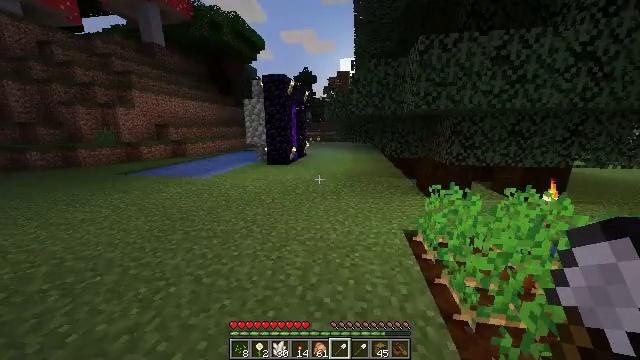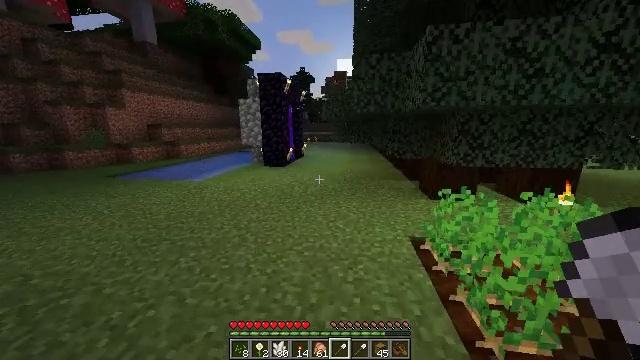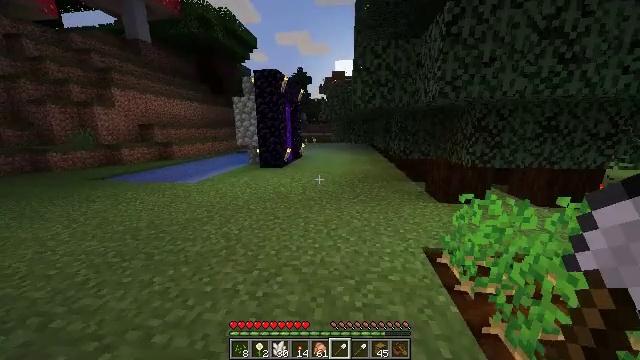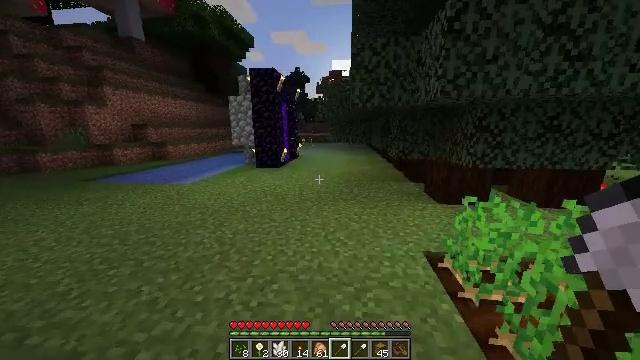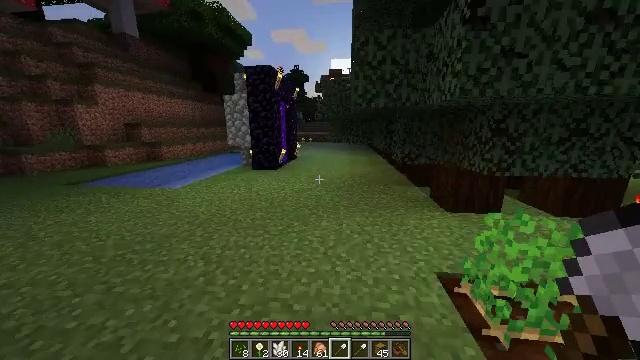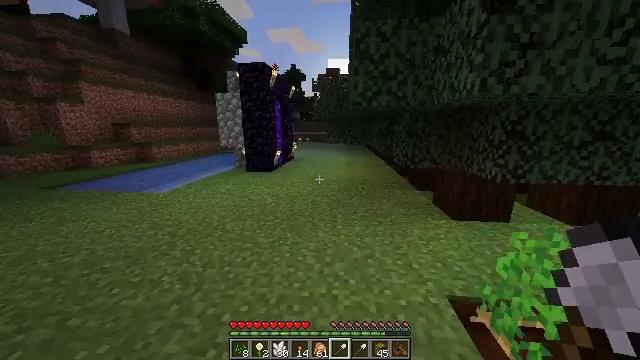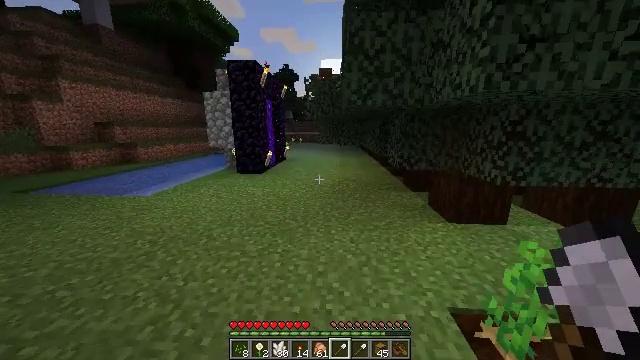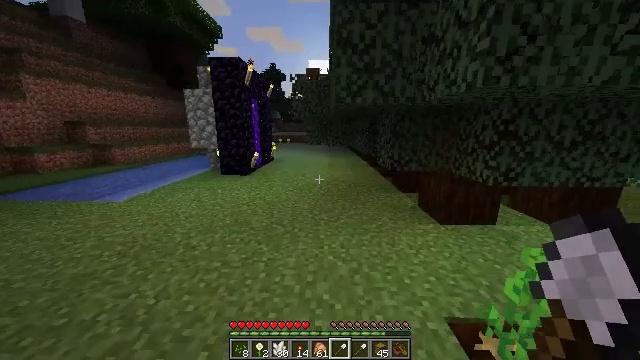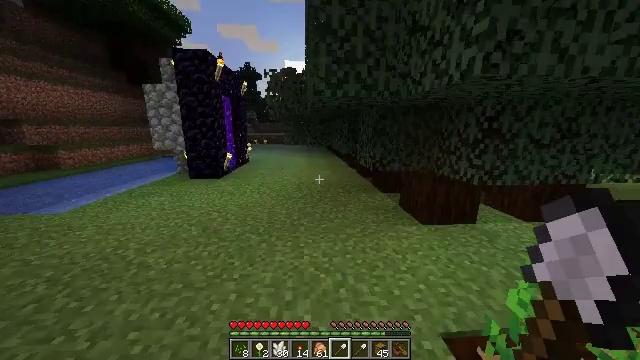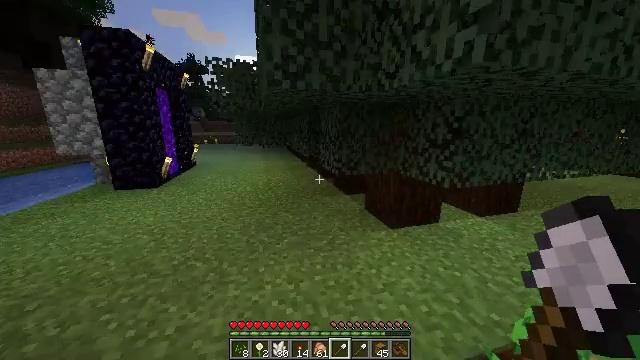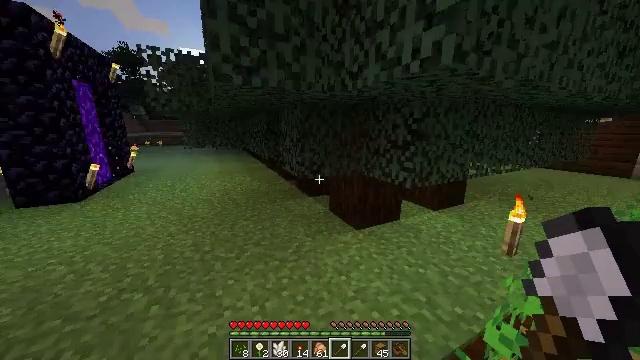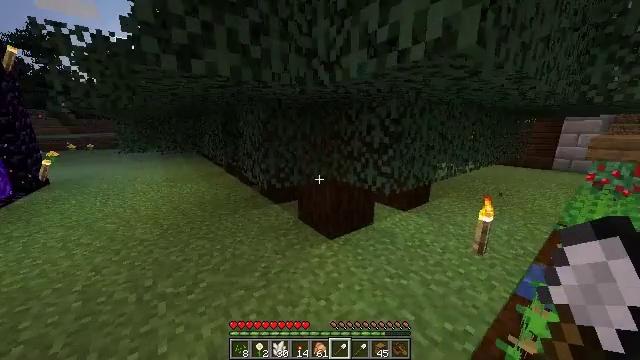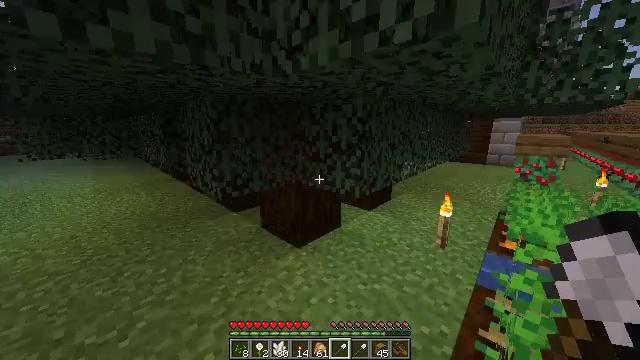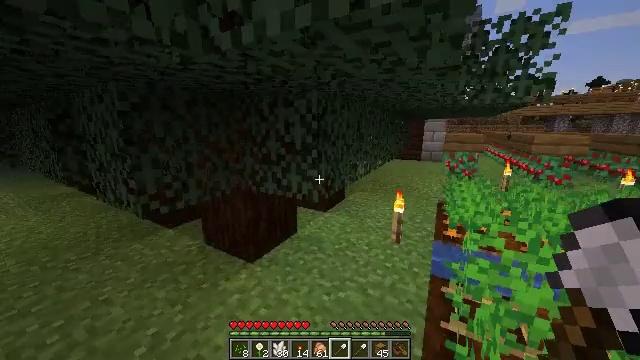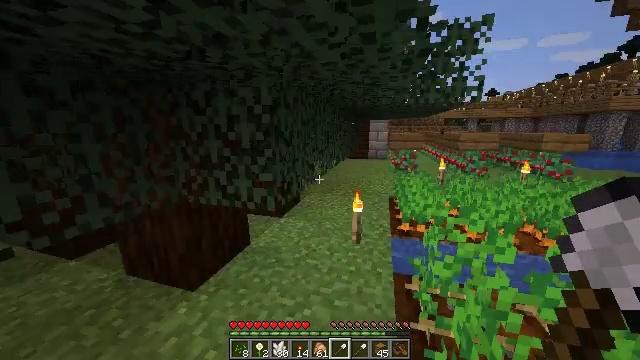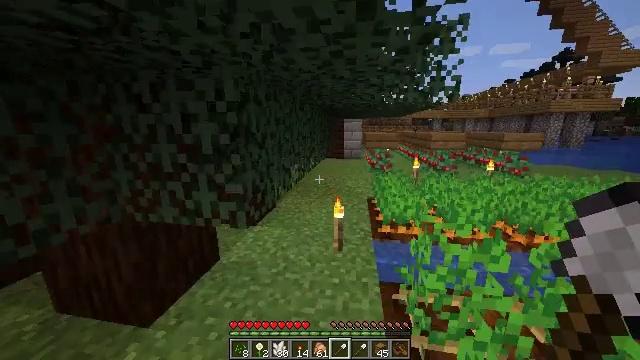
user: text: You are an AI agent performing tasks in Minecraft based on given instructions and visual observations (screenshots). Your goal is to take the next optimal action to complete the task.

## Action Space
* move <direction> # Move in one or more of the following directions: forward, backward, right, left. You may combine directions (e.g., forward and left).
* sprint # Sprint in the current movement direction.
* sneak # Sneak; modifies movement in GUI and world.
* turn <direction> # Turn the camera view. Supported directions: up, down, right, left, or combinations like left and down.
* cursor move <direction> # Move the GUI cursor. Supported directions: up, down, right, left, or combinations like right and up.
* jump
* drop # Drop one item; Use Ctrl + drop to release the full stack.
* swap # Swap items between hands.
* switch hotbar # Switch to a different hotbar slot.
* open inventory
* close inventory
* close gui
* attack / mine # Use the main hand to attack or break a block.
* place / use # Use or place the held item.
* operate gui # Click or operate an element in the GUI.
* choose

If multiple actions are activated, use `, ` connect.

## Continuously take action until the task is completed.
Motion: motion action
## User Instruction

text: Hold left button to gather the purple bed.
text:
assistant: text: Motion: move forward
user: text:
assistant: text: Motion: move forward
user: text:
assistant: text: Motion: move forward
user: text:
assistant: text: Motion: move forward, sprint
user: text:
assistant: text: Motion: move forward, sprint
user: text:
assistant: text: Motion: move forward, sprint, turn right
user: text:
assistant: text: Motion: move forward, sprint, turn right
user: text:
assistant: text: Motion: move forward, turn right
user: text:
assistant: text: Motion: move forward, turn right
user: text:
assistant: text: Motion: move forward, turn right
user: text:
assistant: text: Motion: move forward, sprint, turn right
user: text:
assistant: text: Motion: move forward, sprint, turn right
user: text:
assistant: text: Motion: move forward, sprint, turn right
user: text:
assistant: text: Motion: move forward, sprint, turn right
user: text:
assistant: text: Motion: move forward, turn right
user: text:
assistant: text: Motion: move forward, turn right
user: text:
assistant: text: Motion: move forward, turn right
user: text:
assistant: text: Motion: move forward, sprint
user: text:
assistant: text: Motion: move forward, sprint
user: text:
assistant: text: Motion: move forward, sprint
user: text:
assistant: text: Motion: move forward, sprint
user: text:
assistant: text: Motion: move forward
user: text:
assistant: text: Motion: move forward
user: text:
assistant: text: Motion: move forward, sprint
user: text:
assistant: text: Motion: move forward, sprint
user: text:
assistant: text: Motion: move forward, sprint
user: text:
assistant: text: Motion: move forward, sprint
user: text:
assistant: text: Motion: move forward
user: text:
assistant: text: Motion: move forward
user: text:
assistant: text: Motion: move forward, sprint